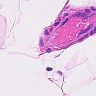
Metastatic tissue present: no